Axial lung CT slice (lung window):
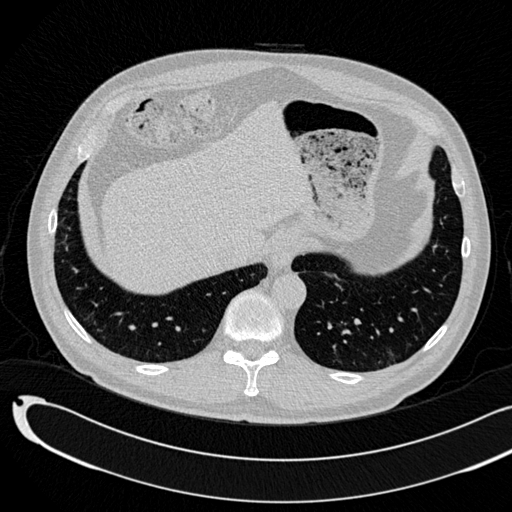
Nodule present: yes
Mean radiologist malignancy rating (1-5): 3.5